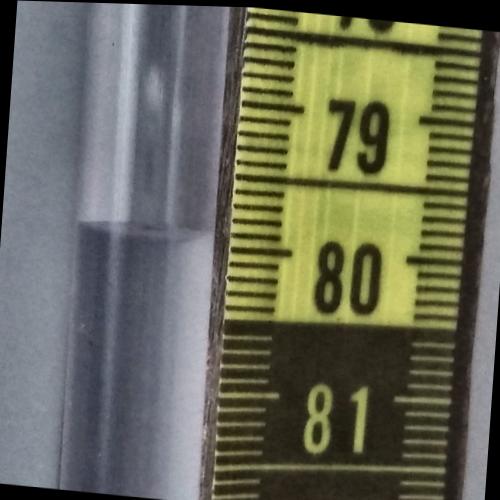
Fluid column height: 79.9 cm